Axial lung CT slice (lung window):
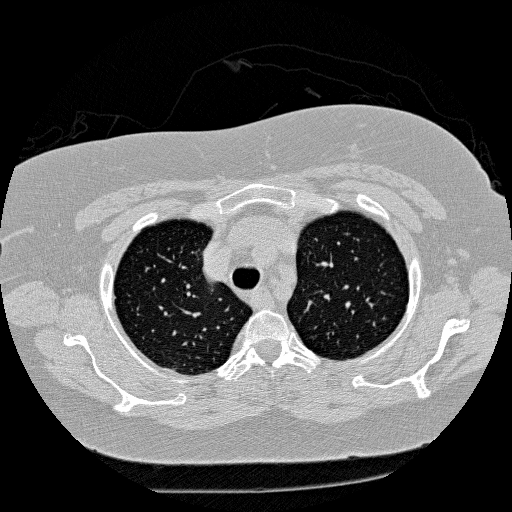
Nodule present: no